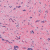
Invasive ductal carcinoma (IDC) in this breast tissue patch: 1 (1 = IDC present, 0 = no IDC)